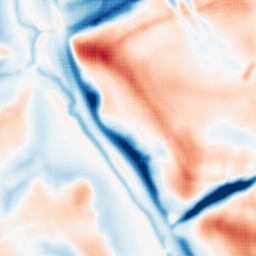
Category: multiscale
Decomposition family: dog_multiscale
Decomposition parameters: sigma_ratio: 1.4
n_scales: 6
base_sigma: 2
Upsampling method: sinc_blackman
Upsampling parameters: scale: 2
kernel_size: 4
Upsampling scale: 2